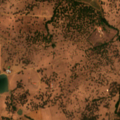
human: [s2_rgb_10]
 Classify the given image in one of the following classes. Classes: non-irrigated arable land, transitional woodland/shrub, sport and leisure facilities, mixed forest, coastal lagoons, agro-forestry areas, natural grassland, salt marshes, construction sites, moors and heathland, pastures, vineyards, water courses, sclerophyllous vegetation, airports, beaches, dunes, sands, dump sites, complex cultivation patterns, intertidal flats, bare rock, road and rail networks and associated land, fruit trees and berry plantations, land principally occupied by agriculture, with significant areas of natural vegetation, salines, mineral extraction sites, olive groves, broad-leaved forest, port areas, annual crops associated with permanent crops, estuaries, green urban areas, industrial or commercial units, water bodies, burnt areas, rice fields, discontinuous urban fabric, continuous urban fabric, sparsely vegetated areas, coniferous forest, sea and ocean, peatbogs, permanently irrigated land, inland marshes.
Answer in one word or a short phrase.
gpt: non-irrigated arable land, agro-forestry areas